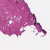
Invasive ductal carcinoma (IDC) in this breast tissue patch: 0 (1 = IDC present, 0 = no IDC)